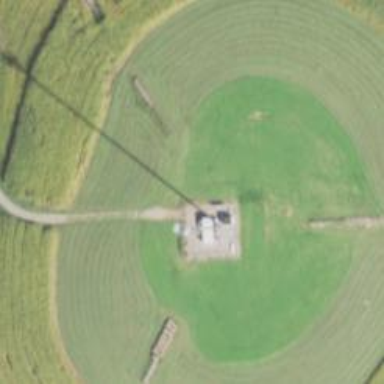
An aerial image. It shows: Mast tower used for communication.